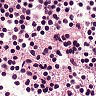
Metastatic tissue present: no